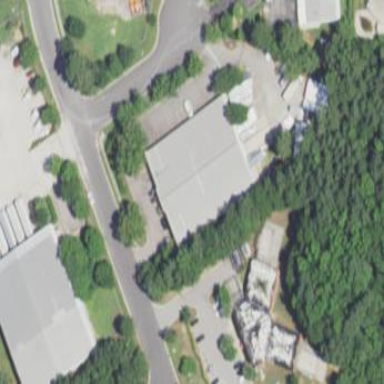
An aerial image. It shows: Commercial building.